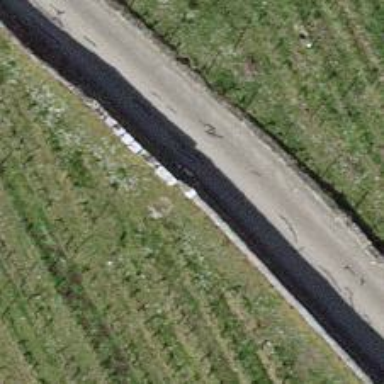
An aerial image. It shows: Wall barrier.